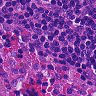
Metastatic tissue present: no